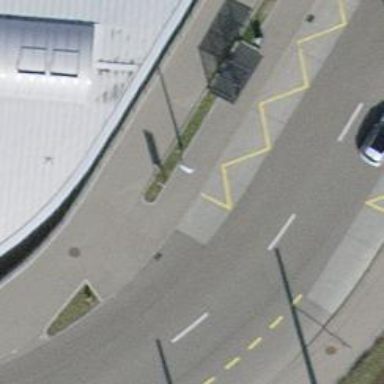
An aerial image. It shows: Platform with shelter for public transport.